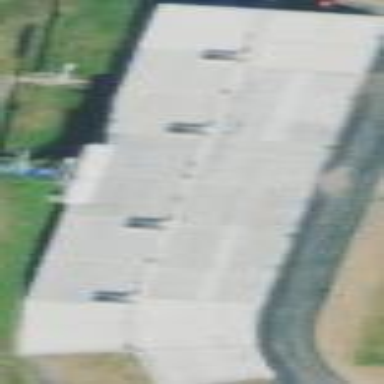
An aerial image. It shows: Grandstand building.